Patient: sex M, age 60
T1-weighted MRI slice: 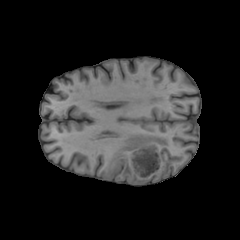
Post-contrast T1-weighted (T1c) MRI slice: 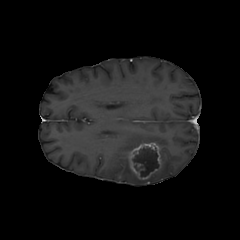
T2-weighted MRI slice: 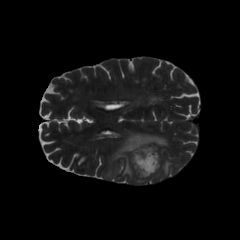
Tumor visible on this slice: yes
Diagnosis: Glioblastoma, IDH-wildtype
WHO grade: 4